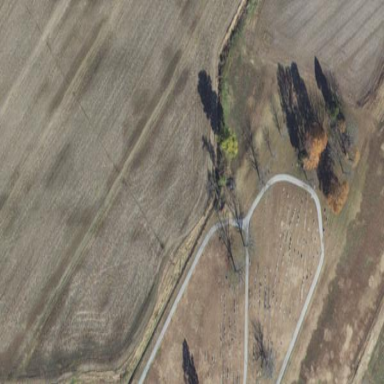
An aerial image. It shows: Cemetery or graveyard.